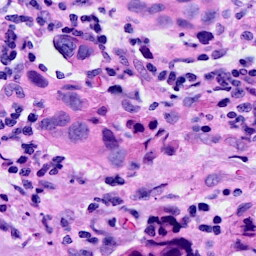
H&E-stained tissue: Breast